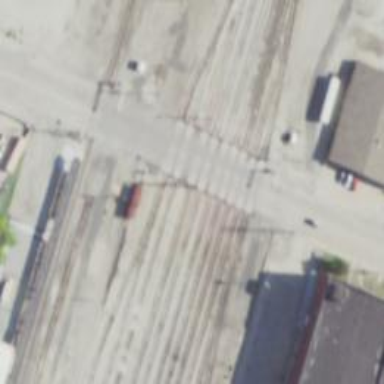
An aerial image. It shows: Crossing for the railway.